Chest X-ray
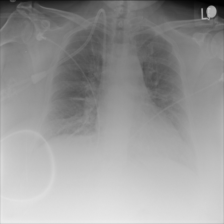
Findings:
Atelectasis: positive
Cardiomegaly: negative
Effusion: negative
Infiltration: negative
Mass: negative
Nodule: positive
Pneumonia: negative
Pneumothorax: negative
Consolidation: positive
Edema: negative
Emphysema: negative
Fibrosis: negative
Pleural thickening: negative
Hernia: negative